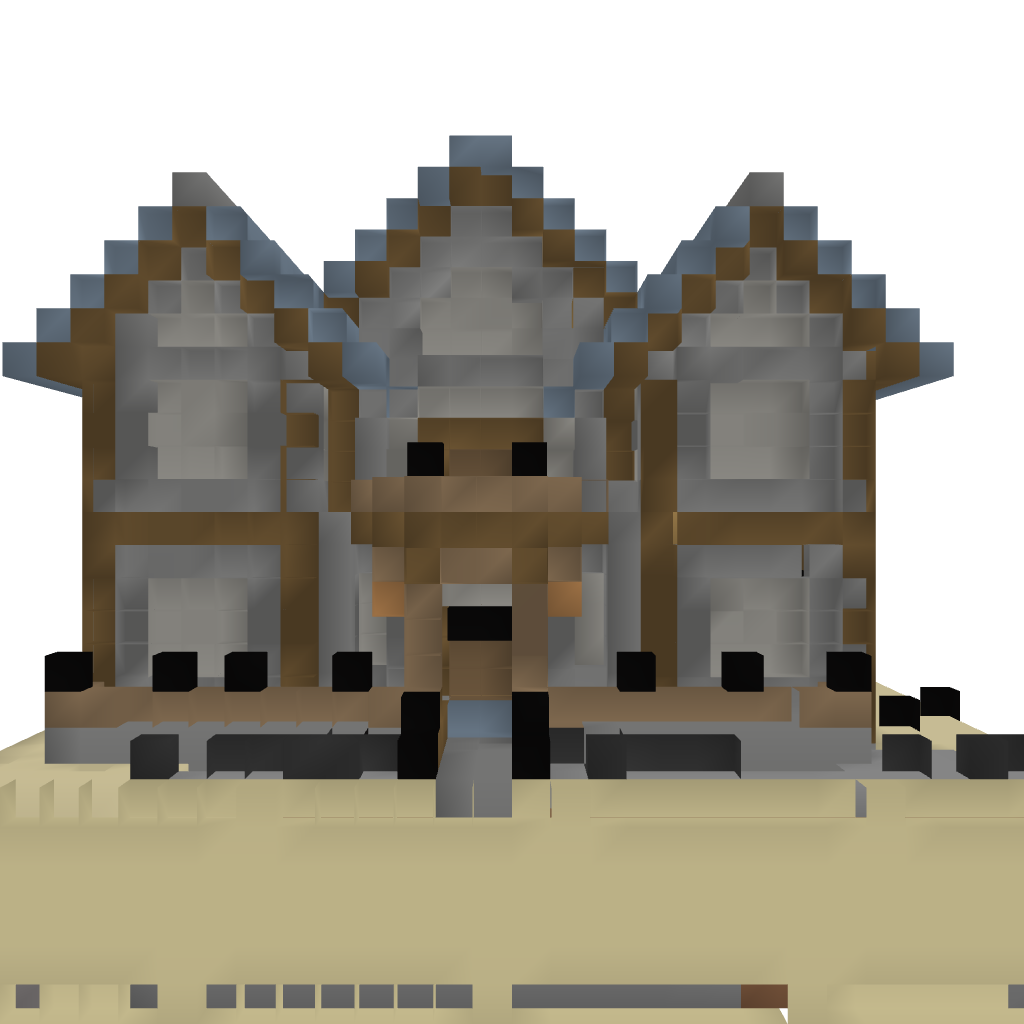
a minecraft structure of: Survival island house